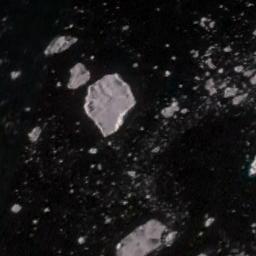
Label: sea_ice